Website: apple
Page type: customer-info-address
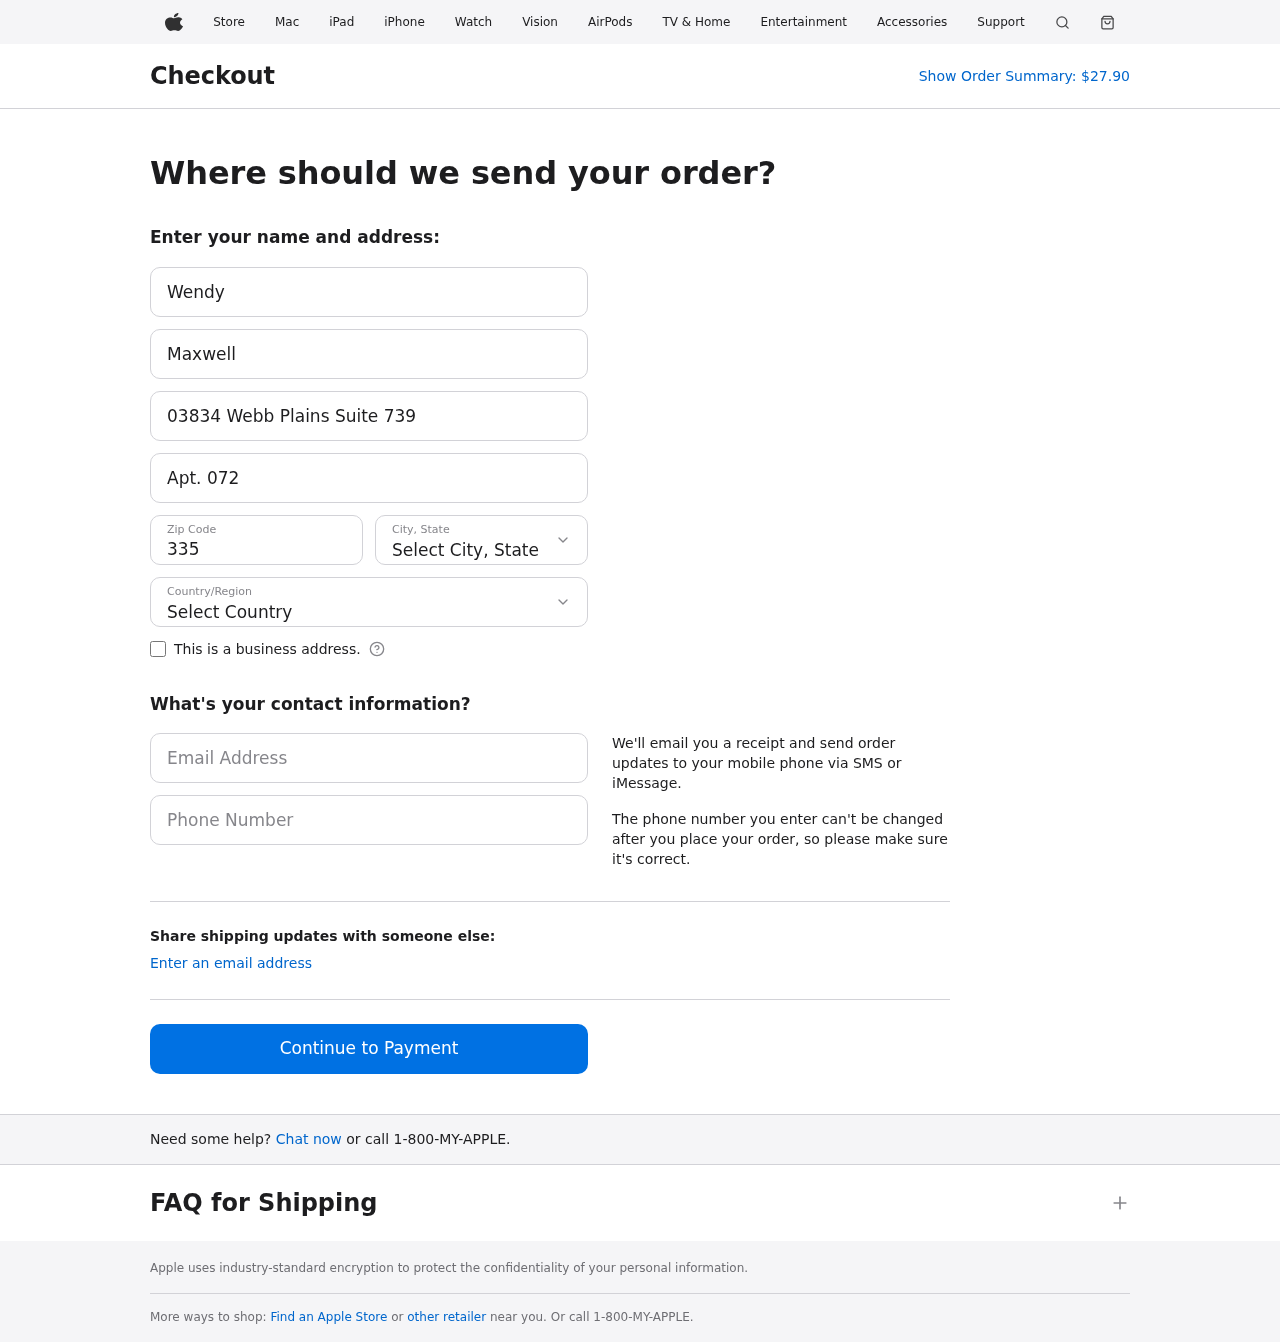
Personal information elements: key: PII_CITY_STATE
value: West Autumnchester, MH
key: PII_COUNTRY
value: United States
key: PII_EMAIL
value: wendymaxwell@gmail.com
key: PII_FIRSTNAME
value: Wendy
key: PII_LASTNAME
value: Maxwell
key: PII_PHONE
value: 3296854334
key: PII_POSTCODE
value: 33543
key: PII_STREET
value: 03834 Webb Plains Suite 739
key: PII_STREET2
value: Apt. 072
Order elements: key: ORDER_TOTAL
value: $27.90